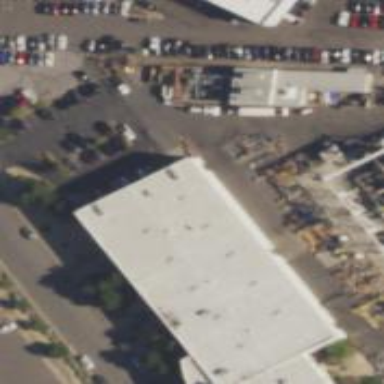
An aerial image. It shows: Commercial building.